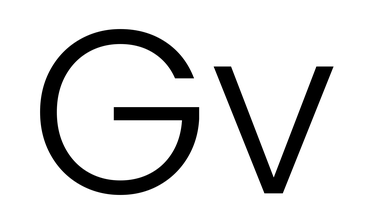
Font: Poppins-Light